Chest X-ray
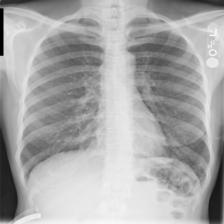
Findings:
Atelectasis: negative
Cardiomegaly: negative
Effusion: negative
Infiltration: negative
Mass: negative
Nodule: negative
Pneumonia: negative
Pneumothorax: negative
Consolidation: negative
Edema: negative
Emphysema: negative
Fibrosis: negative
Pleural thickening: negative
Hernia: negative